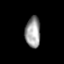
Tissue: prostate
Cell type: Myeloid cells
Senescence score: 0.2656
Nuclear area (px): 461
Mean DAPI intensity: 154.562